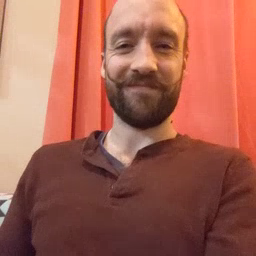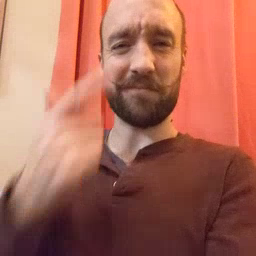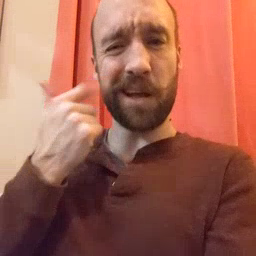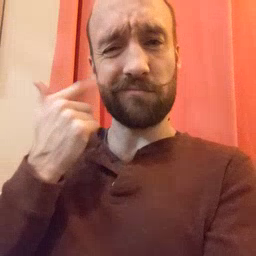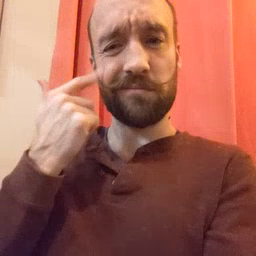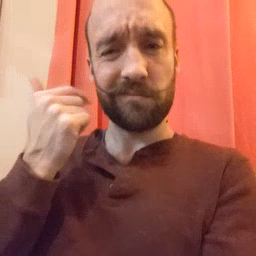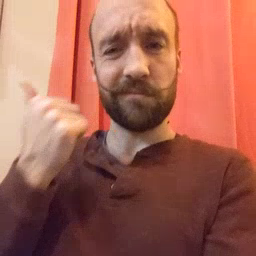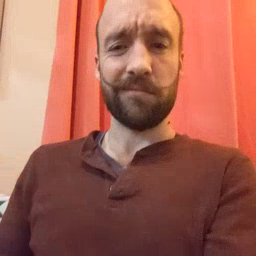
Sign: cry